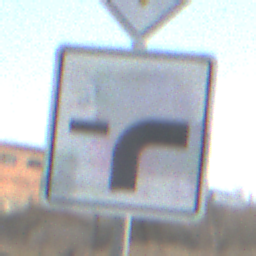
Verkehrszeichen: VerlaufVorfahrtsstrasse9
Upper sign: Vorfahrtsstrasse
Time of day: Midday
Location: Outdoor (Suburban)
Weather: PartlyCloudy
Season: NotSpecified
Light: Natural